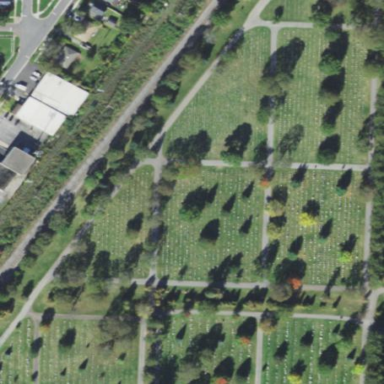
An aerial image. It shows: Historical memorial located in graveyard.